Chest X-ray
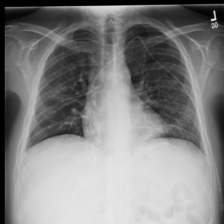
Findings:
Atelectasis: negative
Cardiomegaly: negative
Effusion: positive
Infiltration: negative
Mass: negative
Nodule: negative
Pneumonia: negative
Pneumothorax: negative
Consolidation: negative
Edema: negative
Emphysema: positive
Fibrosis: negative
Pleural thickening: negative
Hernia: negative